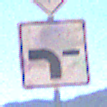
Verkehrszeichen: VerlaufVorfahrtsstrasse6
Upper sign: Vorfahrtsstrasse
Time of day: MorningAfternoon
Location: Outdoor (RoadRail)
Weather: Clear
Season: NotSpecified
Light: Natural